Field crop: tomato
Growth stage: 1
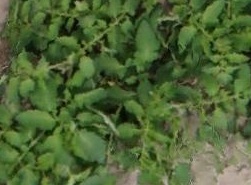
Species: tomato